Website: macys
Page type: customer-info-address
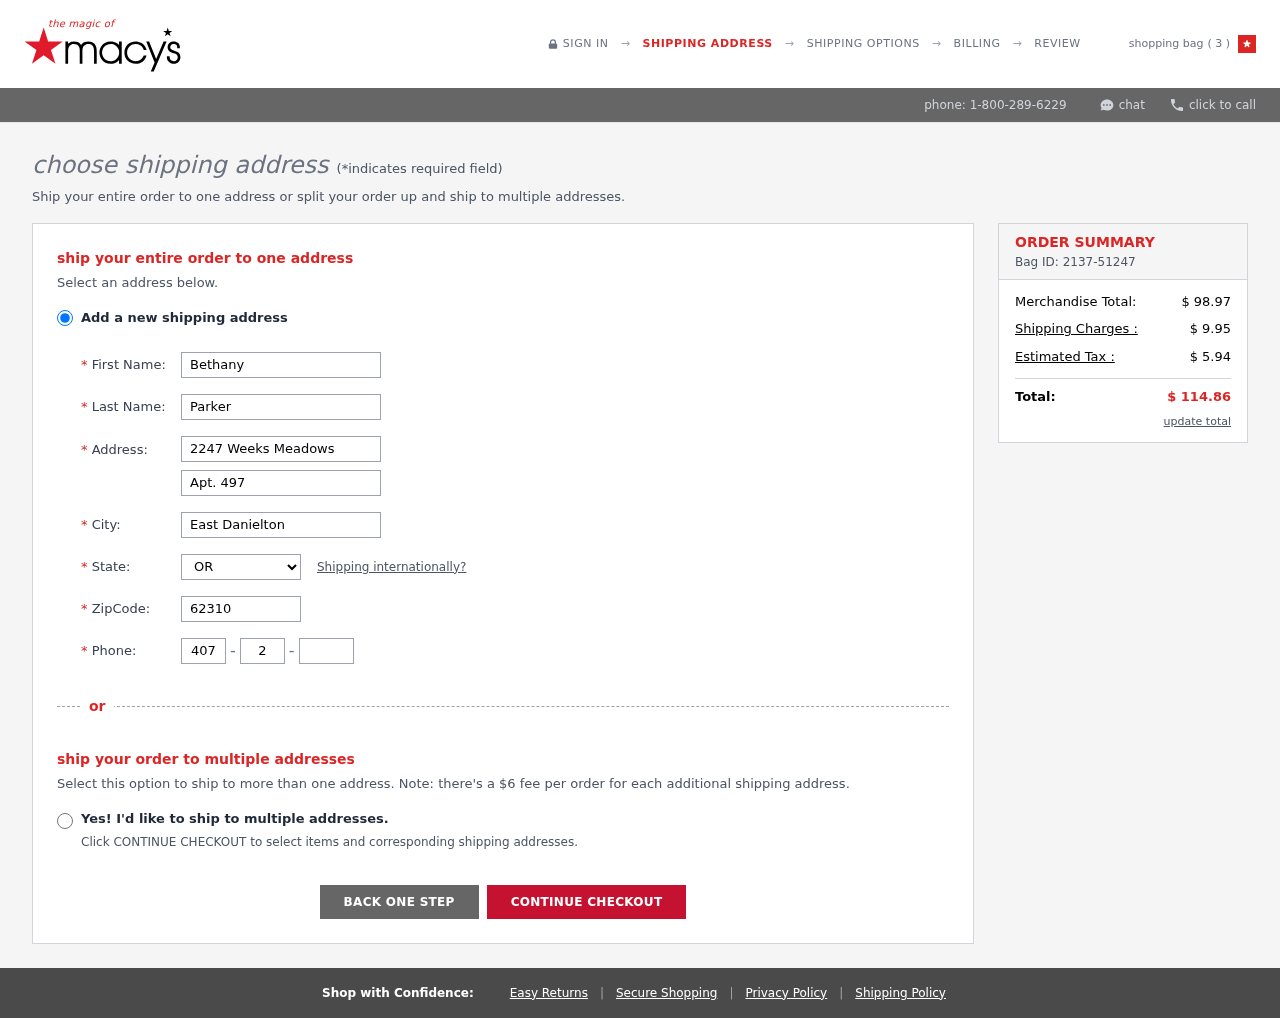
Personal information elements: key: PII_CITY
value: East Danielton
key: PII_FIRSTNAME
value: Bethany
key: PII_LASTNAME
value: Parker
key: PII_PHONE_AREA
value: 407
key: PII_PHONE_PREFIX
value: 211
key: PII_PHONE_SUFFIX
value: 2551
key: PII_POSTCODE
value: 62310
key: PII_STATE_ABBR
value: OR
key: PII_STREET
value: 2247 Weeks Meadows
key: PII_STREET2
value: Apt. 497
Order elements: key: ORDER_NUM_ITEMS
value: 3
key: ORDER_ID
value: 2137-51247
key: ORDER_SUBTOTAL
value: $ 98.97
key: ORDER_SHIPPING_COST
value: $ 9.95
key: ORDER_TAX
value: $ 5.94
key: ORDER_TOTAL
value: $ 114.86